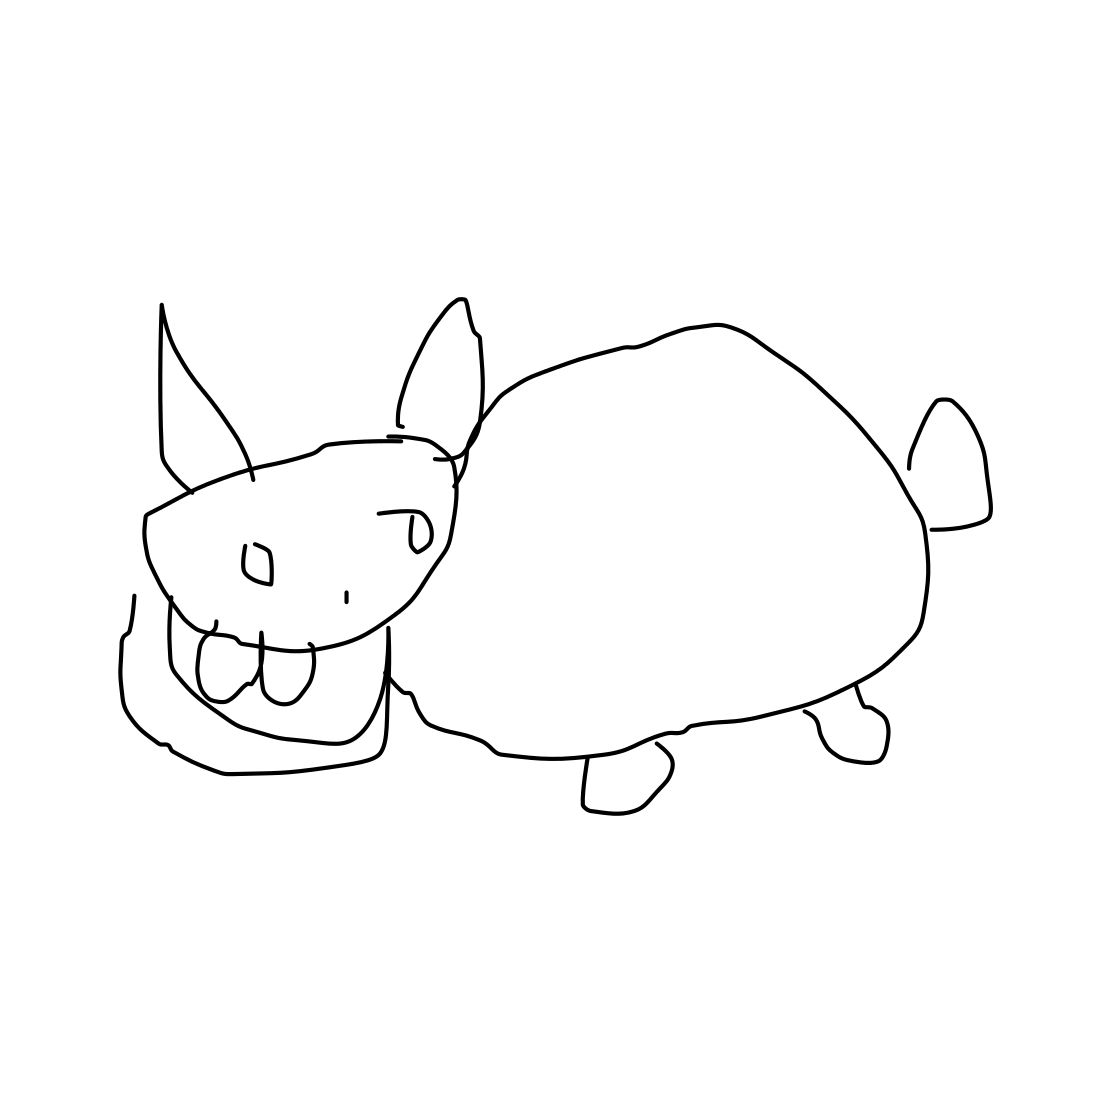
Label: rabbit